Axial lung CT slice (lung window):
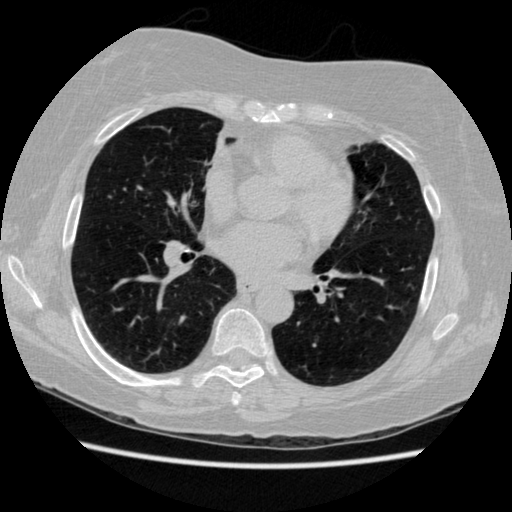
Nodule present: no